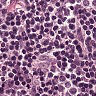
Metastatic tissue present: no